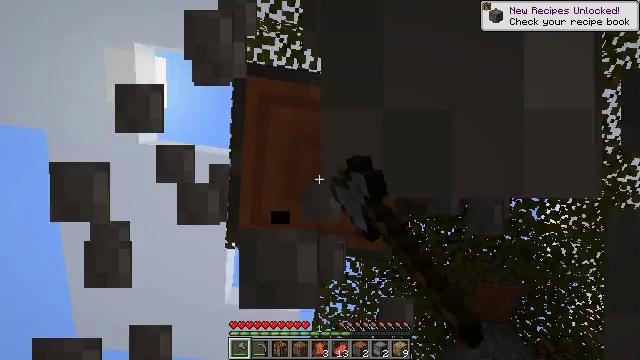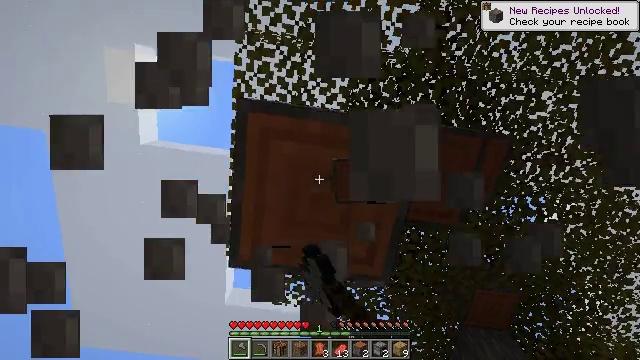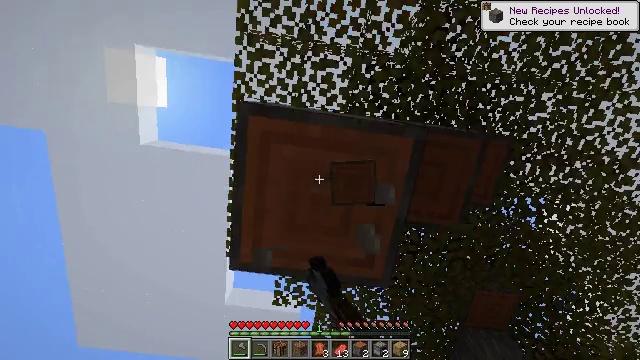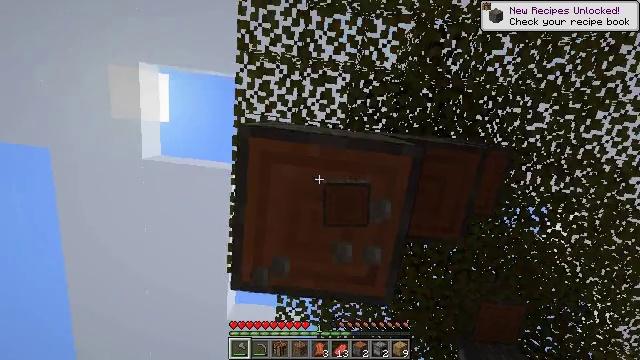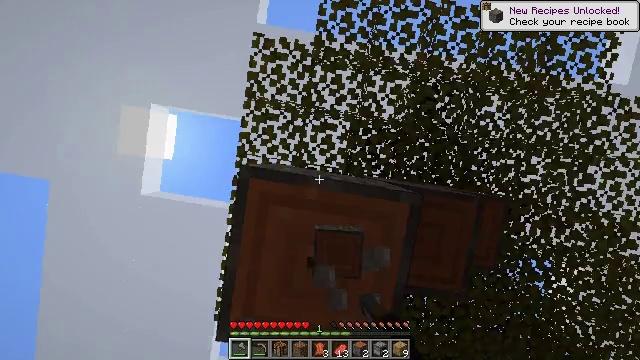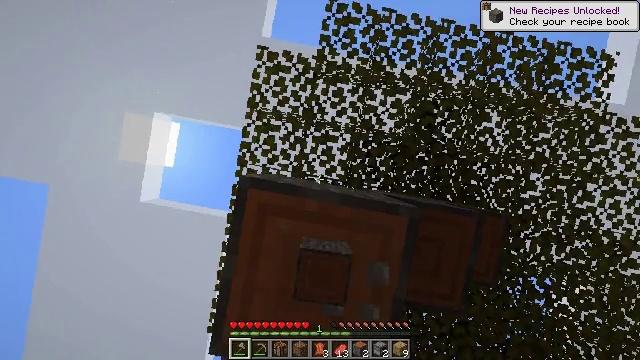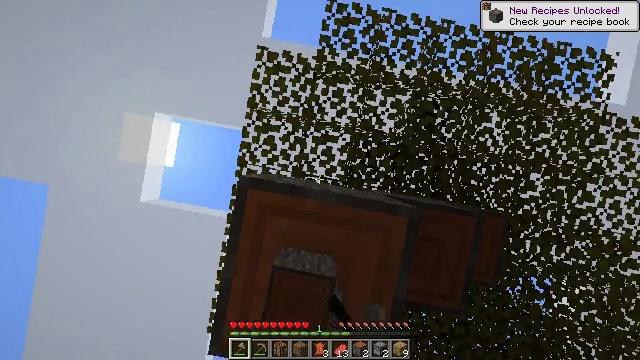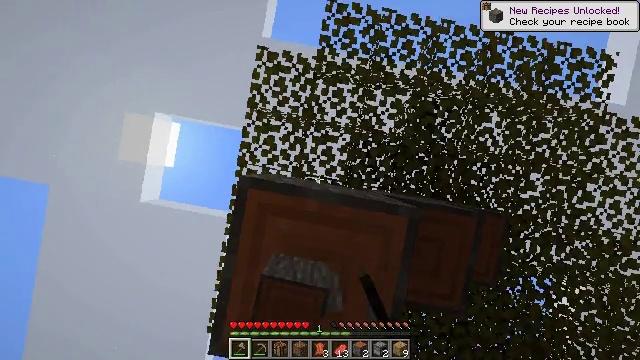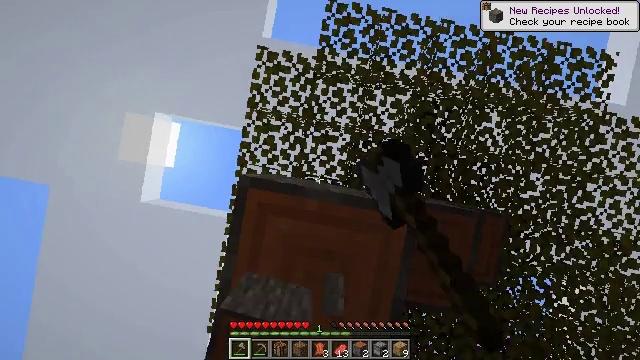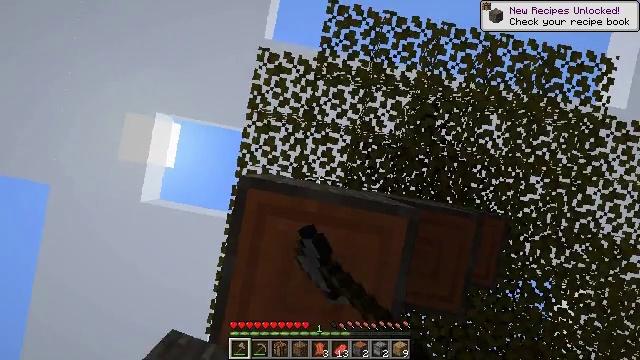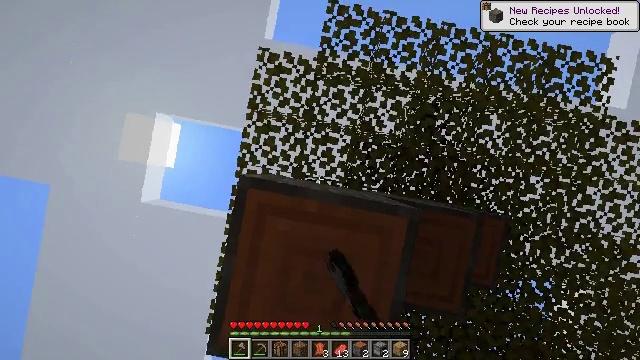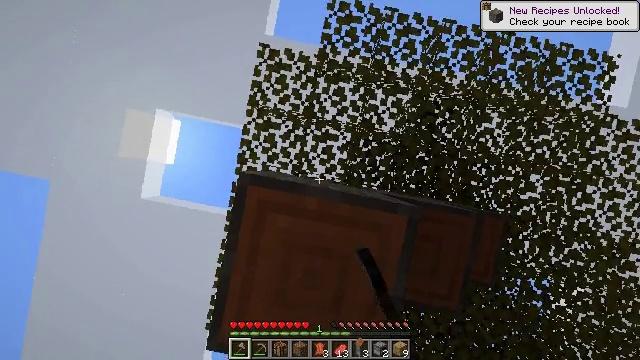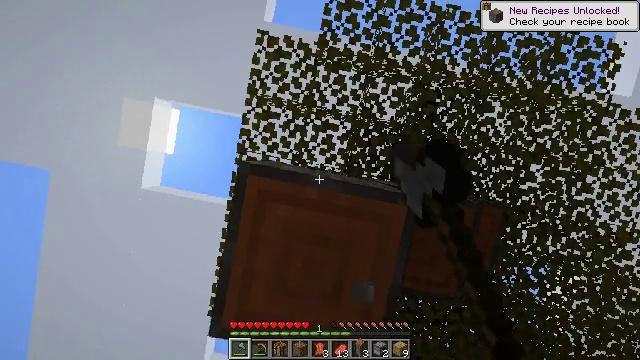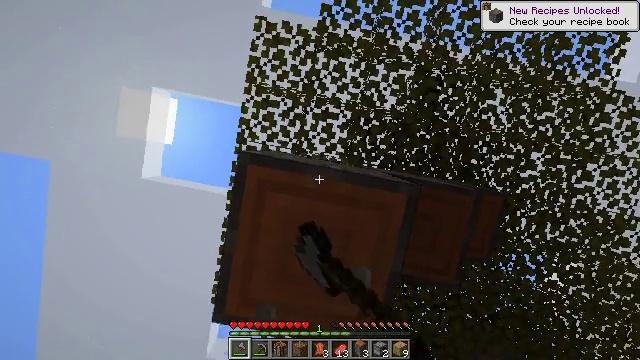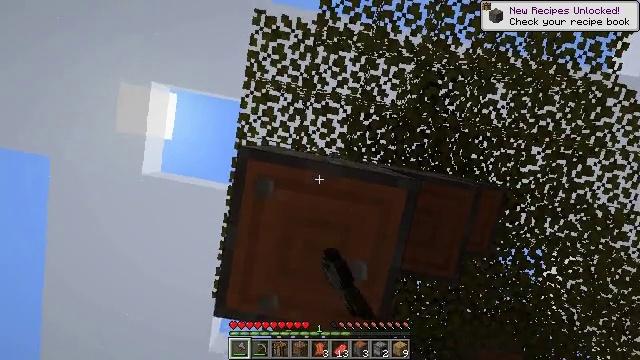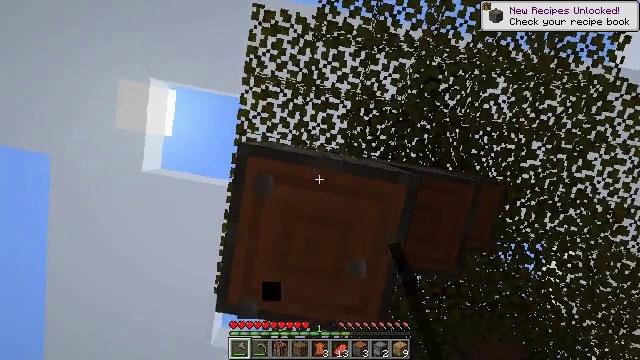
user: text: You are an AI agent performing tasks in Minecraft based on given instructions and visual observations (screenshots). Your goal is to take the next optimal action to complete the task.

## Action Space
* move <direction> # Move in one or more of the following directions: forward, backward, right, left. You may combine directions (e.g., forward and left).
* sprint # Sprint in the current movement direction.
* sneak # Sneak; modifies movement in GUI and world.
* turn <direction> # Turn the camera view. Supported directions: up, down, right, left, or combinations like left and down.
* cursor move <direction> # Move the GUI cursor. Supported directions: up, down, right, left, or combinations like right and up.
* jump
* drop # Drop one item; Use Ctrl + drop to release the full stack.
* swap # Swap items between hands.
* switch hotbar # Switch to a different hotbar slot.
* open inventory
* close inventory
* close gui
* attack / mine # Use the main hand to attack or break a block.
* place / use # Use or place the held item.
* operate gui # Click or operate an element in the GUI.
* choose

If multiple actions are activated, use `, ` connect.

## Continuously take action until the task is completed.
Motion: motion action
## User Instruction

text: Gather acacia leaves by breaking them.
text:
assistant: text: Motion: attack / mine
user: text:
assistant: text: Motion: attack / mine
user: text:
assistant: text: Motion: turn left and up, attack / mine
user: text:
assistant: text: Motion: turn right and up, attack / mine
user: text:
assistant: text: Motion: turn right and up, attack / mine
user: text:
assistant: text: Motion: attack / mine
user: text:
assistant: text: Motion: attack / mine
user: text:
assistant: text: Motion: attack / mine
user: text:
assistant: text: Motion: attack / mine
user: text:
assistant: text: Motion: attack / mine
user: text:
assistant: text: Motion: attack / mine
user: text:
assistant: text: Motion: turn down, attack / mine
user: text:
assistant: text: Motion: turn down, attack / mine
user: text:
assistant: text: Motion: turn down, attack / mine
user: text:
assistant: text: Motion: attack / mine
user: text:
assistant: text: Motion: attack / mine